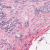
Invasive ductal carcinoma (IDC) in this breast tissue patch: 1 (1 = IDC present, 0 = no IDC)